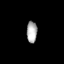
Tissue: prostate
Cell type: T cells
Senescence score: 0.3504
Nuclear area (px): 219
Mean DAPI intensity: 173.744